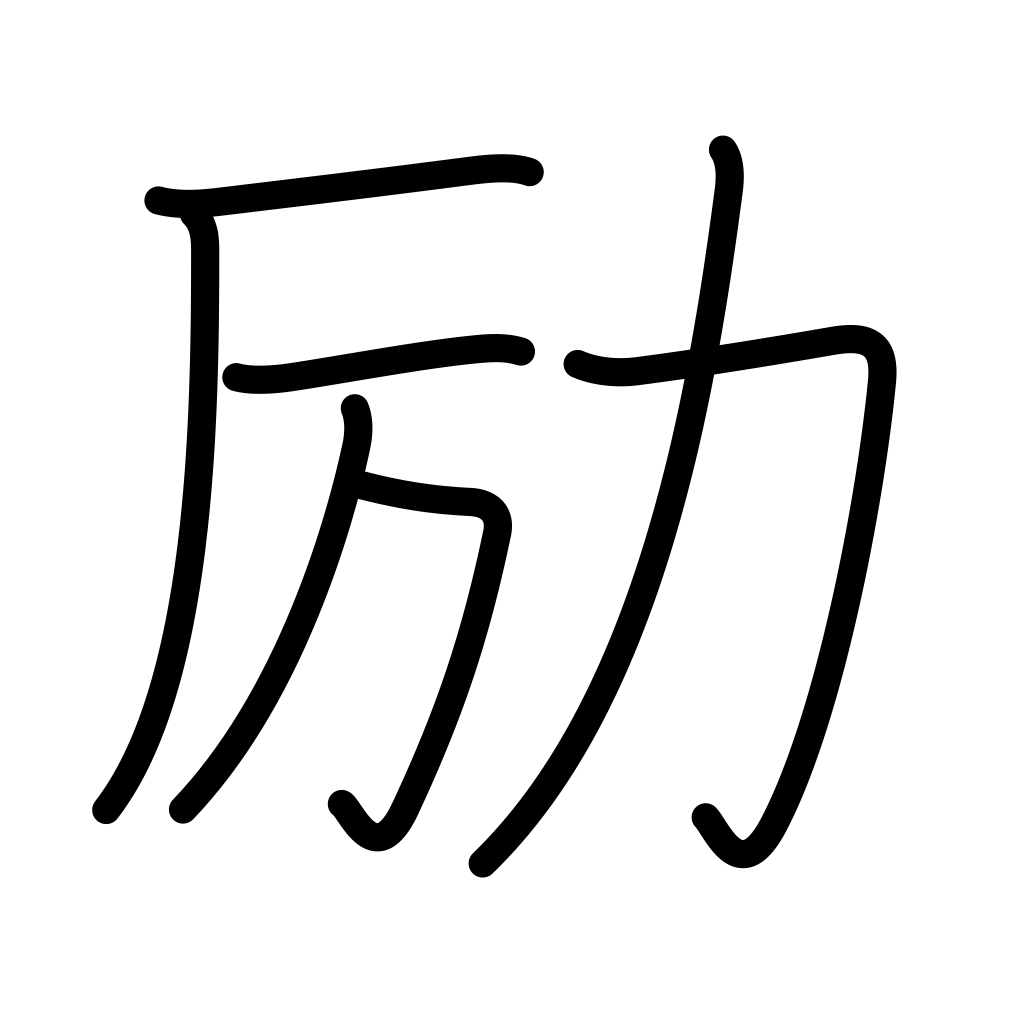
Meaning: encourage, be diligent, inspire